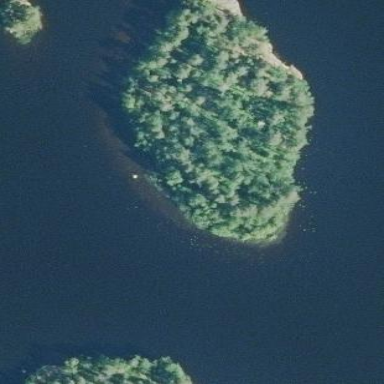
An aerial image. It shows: Islet.